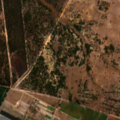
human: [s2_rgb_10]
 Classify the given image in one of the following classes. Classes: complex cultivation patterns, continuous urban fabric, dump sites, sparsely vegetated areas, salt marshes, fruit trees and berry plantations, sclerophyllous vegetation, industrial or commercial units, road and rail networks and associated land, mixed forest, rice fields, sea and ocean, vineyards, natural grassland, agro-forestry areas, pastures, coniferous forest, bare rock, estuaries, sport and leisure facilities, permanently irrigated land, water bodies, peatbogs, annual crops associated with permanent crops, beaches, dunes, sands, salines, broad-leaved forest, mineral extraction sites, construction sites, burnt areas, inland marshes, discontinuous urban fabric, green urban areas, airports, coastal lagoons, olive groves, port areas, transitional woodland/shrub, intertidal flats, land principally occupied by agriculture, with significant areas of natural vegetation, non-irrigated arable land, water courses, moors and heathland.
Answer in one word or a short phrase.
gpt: pastures, complex cultivation patterns, land principally occupied by agriculture, with significant areas of natural vegetation, broad-leaved forest, coniferous forest